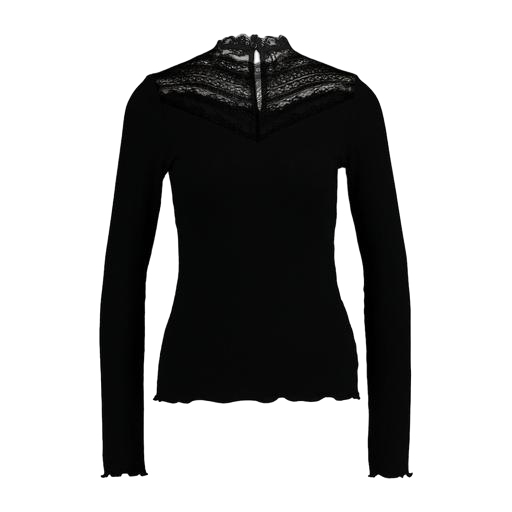
black high neck lace, vero moda black high neck blouse, black long-sleeved lace top, white background